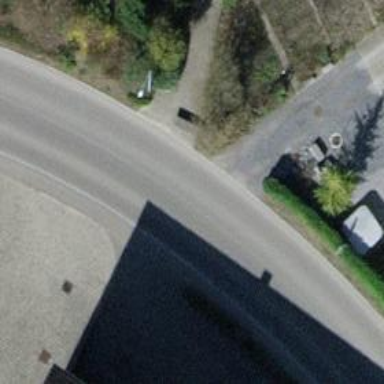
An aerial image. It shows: Tertiary road with asphalt surface. The sidewalk on the right side also has asphalt surface.